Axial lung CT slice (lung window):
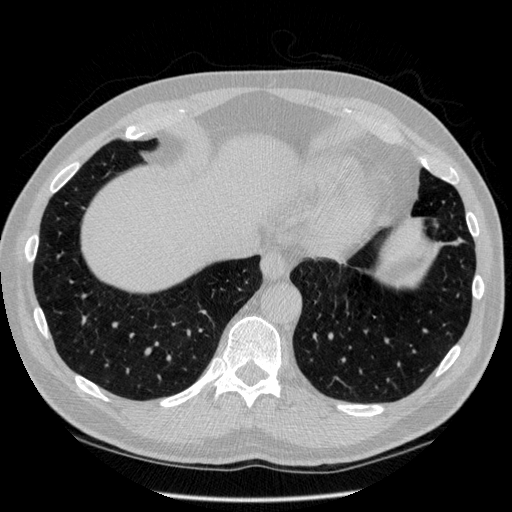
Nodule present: no